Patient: sex F, age 61
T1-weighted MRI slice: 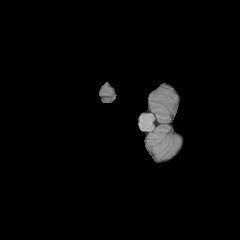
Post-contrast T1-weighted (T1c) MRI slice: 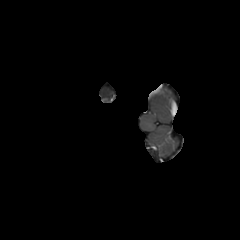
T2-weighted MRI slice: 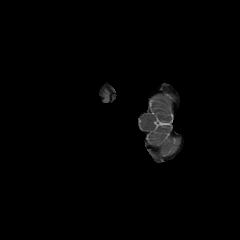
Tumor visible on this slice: no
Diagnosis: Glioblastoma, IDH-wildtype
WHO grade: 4